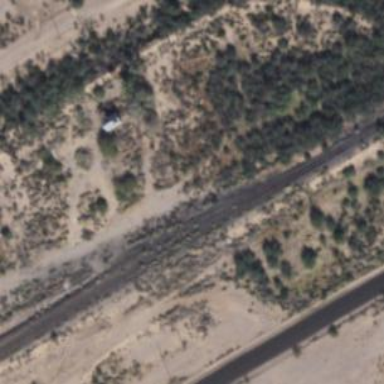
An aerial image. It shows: Abandoned railway spur.